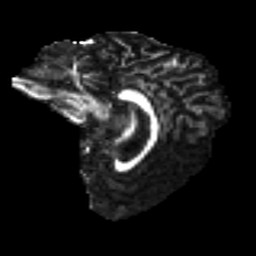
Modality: FA
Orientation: sagittal
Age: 34
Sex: female
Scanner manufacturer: ge
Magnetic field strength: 3 T
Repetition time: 7.8 s
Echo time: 0.0606 s